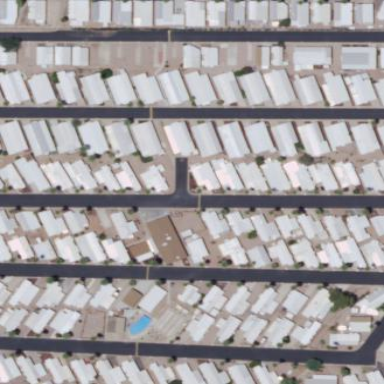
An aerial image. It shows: Residential area within neighborhood.